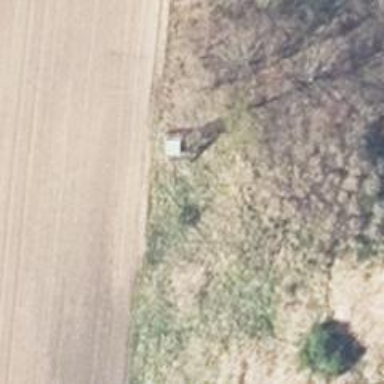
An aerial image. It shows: Hunting stand.